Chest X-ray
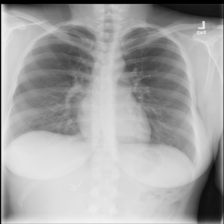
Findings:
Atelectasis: negative
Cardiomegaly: negative
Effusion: negative
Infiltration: negative
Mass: negative
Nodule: negative
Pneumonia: negative
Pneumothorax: negative
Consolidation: negative
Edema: negative
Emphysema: negative
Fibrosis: negative
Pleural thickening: negative
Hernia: negative